Question: I'm very new to messaging system, and I was trying to find my answer on <URL>, and I'm pretty sure it should be over there, but so far I got little bit confused with all bindings, queues, exchanges.
So I'm looking an answer for the question how to specify what type of "queue" (sorry if i have to use other word for this) is it. On producer side. To be more clear I'll give you an example:

So I want my consumer to subscribe to one "queue" and than once it receives it perform some operation based on what's inside this queue. Lets say if message contains a picture than do something, if it is a text, than do something else.
I was thinking my producer should add something like 'type:foo' to the payload, and than consumer will look for this 'type'. But I hope there is a better solution for this. Something like add a header to the queue.
Thank you.
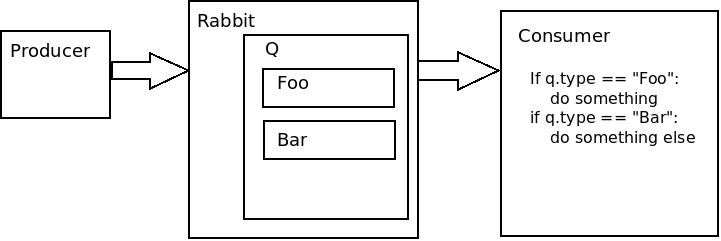
Answer: If your consumer have to do different tasks for different types of message, then it would be better to create one distinct consumer per task.
That way, you can easily create one queue for each type of message and make each consumer consume messages from the right queue.
Your producer can send the message to the correct queue either directly or by using RabbitMQ routing.
Take a look at the "Routing" tutorial on the RabbitMQ website, it seems to match your use-case : <URL>